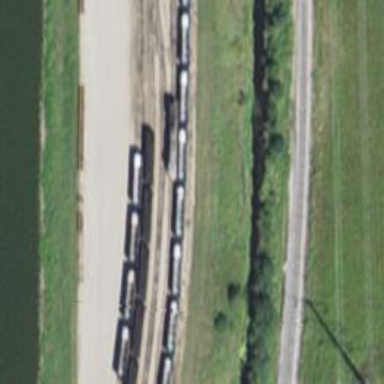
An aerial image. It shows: Railway yard in service.